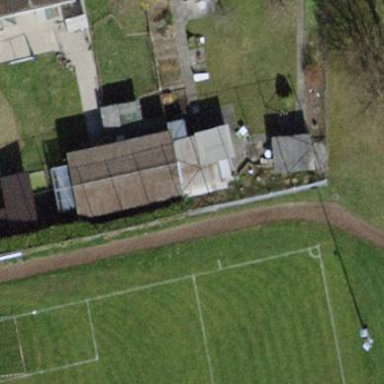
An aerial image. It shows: Shed.